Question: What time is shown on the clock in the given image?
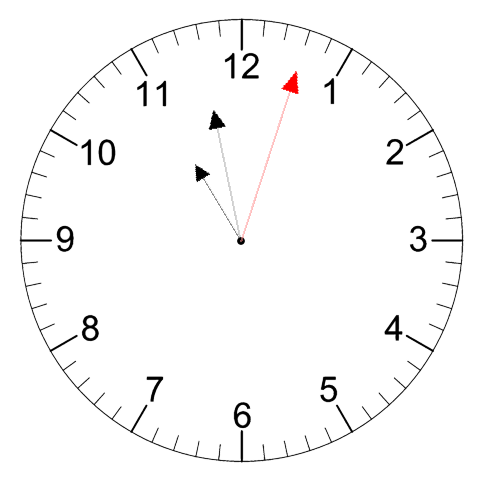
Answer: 10:58:03